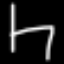
Label: chair